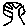
Label: tree